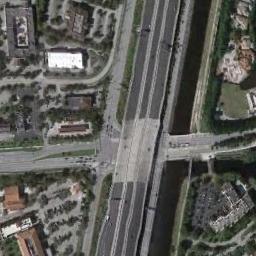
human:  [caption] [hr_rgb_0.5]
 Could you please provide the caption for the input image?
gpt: The overpass is next to some houses and trees with a river passed by .

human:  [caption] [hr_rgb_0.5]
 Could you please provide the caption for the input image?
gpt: There are many buildings and trees beside the overpass .

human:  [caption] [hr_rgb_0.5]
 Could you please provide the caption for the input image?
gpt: The overpass is over the roads in a residential area .

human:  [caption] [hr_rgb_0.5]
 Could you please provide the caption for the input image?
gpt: On the highway, There is an overpass .

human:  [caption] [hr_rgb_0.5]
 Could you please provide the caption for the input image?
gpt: There are some buildings and a river beside the overpass .